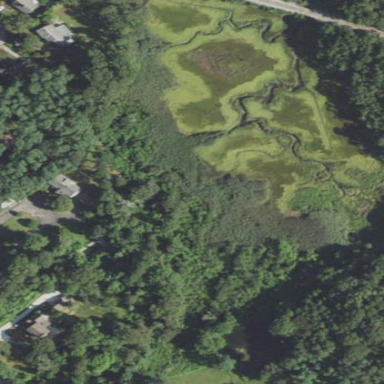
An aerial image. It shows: Saltmarsh wetland area.